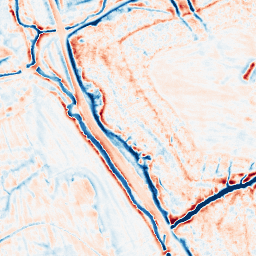
Category: edge_preserving
Decomposition family: bilateral
Decomposition parameters: d: 15
sigma_color: 50
sigma_space: 100
Upsampling method: bicubic
Upsampling parameters: scale: 2
Upsampling scale: 2